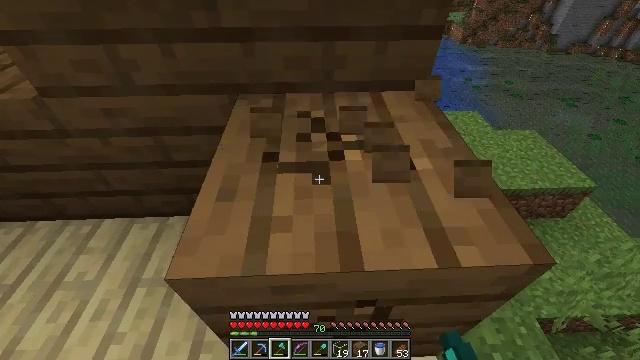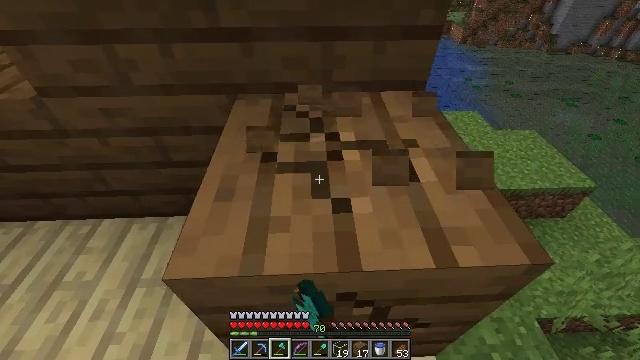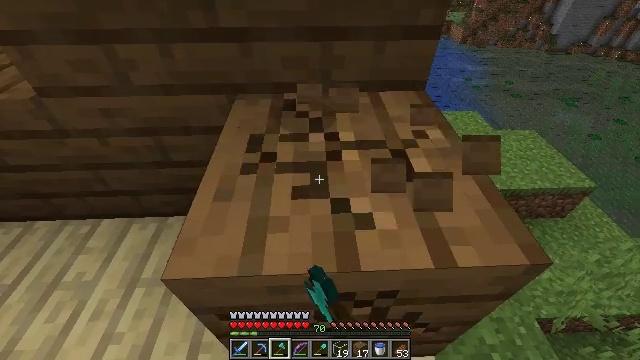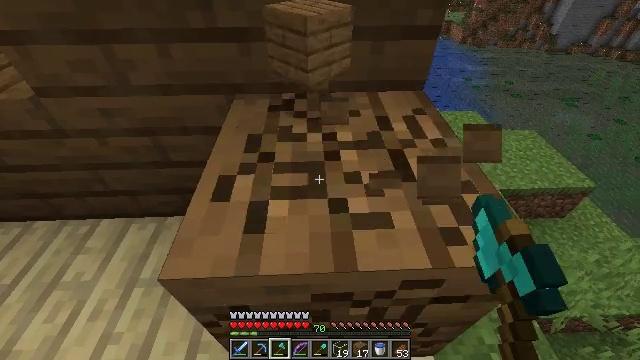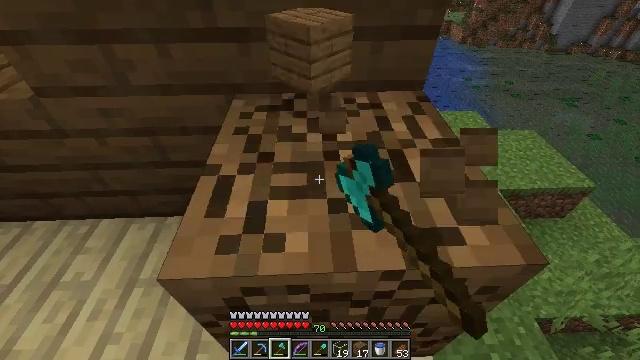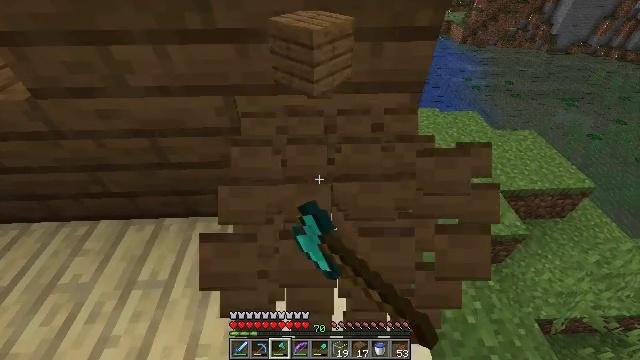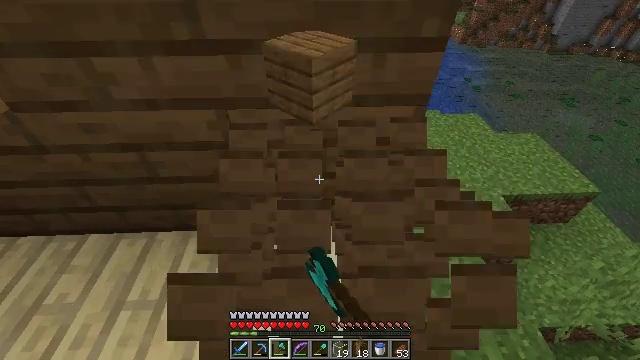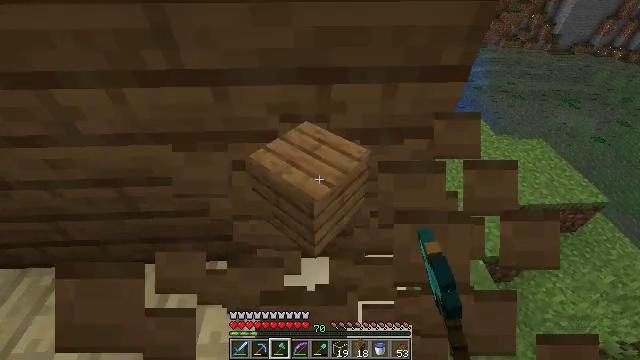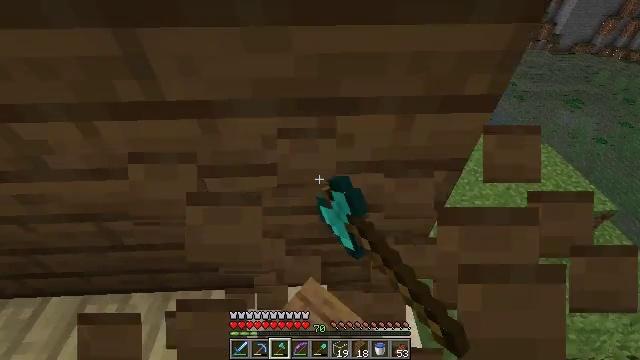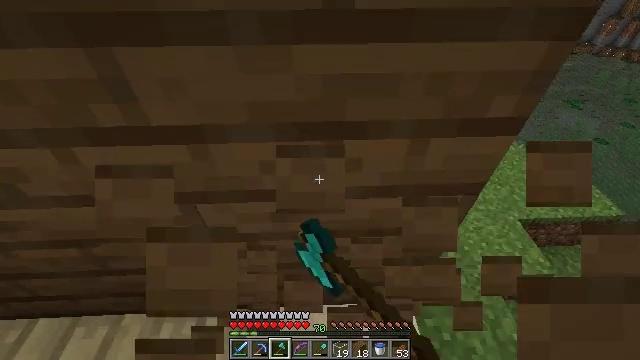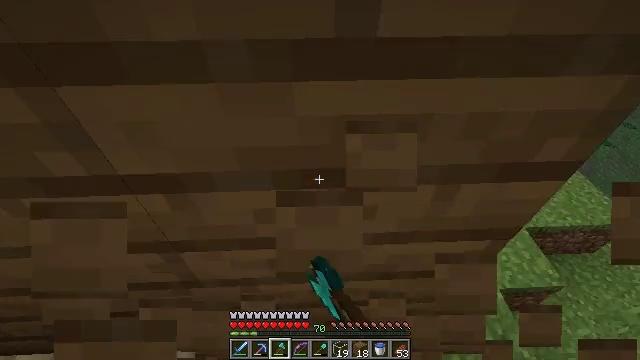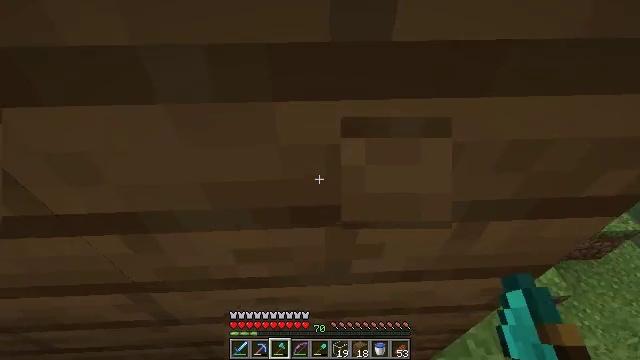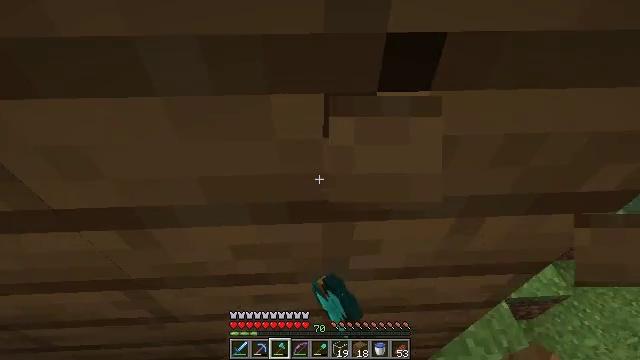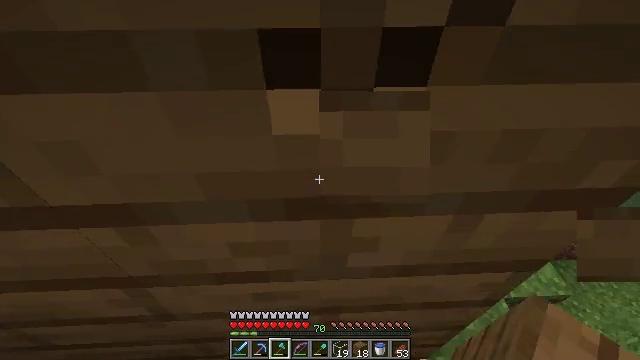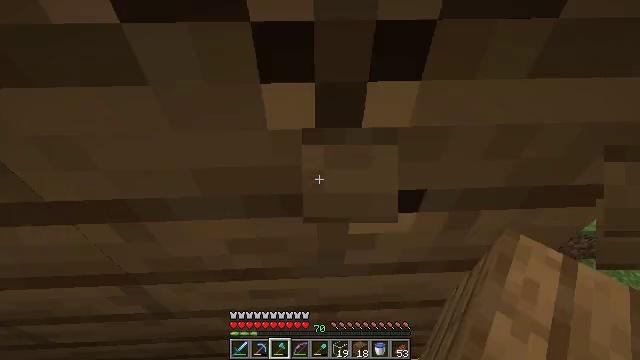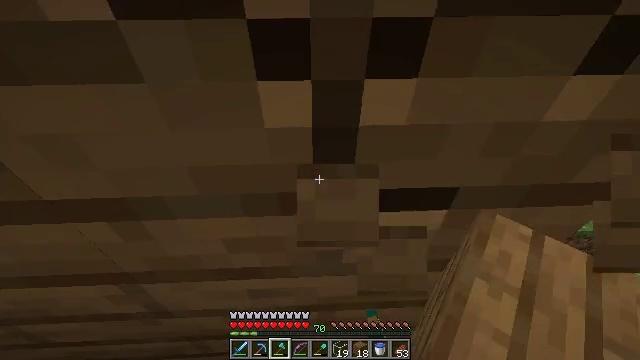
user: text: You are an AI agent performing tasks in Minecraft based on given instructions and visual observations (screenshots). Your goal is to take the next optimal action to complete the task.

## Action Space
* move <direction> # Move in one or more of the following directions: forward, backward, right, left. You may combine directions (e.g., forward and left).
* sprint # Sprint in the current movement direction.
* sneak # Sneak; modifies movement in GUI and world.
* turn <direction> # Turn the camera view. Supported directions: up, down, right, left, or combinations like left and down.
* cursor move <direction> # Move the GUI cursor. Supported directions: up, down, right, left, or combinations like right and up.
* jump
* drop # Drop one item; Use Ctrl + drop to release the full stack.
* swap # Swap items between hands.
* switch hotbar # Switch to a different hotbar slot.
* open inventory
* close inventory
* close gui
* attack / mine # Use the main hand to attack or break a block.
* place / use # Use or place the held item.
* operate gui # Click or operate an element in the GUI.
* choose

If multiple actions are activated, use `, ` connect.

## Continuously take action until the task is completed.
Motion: motion action
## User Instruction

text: Attack the spruce planks to recycle them.
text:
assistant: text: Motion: move forward, attack / mine
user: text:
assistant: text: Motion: move forward, attack / mine
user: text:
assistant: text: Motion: move forward, attack / mine
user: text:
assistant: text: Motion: move forward, attack / mine
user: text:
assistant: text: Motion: move forward, attack / mine
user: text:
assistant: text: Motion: move forward, attack / mine
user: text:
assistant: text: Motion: move forward, attack / mine
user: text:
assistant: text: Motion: move forward, attack / mine
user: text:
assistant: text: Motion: move forward, attack / mine
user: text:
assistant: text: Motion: move forward, attack / mine
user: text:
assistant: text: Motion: move forward, attack / mine
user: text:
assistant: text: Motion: move forward, attack / mine
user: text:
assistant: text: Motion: move forward, attack / mine
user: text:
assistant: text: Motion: move forward, attack / mine
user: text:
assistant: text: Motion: move forward, attack / mine
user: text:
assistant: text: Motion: move forward, attack / mine
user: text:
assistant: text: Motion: move forward, attack / mine
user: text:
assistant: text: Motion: move forward, attack / mine
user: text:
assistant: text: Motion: move forward, attack / mine
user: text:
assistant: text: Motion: move forward, attack / mine
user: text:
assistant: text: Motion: move forward, attack / mine
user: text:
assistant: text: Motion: move forward, attack / mine
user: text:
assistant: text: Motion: attack / mine
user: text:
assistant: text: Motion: attack / mine
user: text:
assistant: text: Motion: turn left and down, attack / mine
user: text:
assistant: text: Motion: turn left and down, attack / mine
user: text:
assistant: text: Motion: turn down, attack / mine
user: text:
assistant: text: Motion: turn left, attack / mine
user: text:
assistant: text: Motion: turn left, attack / mine
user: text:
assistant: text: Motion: turn left and down, attack / mine